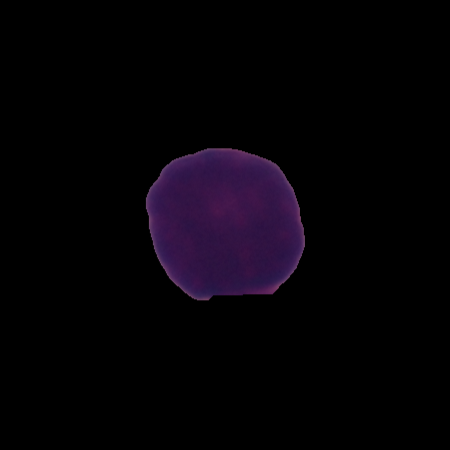
Label: healthy